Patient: sex M, age 64
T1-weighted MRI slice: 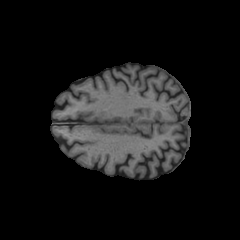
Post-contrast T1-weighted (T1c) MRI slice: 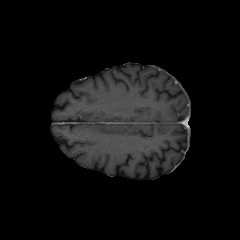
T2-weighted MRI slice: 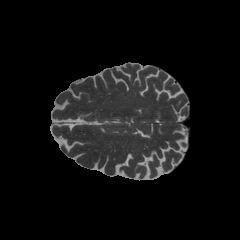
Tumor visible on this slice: no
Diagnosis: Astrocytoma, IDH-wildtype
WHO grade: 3